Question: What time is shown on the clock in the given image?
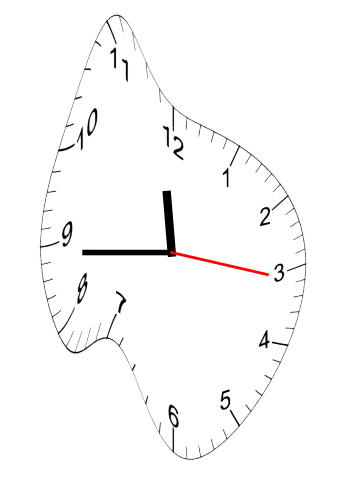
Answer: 11:44:16